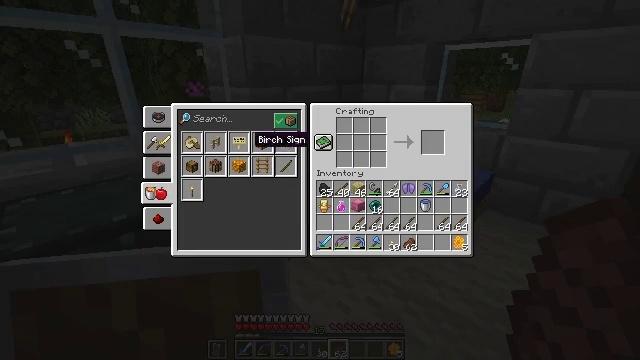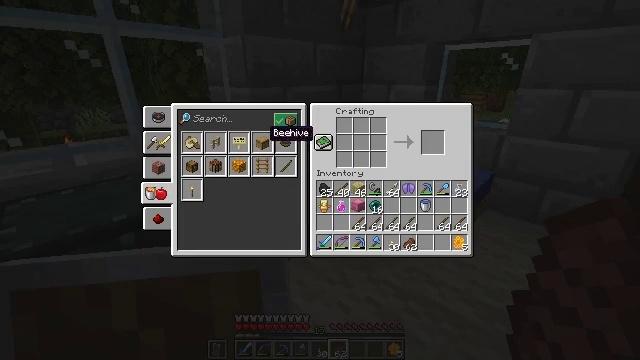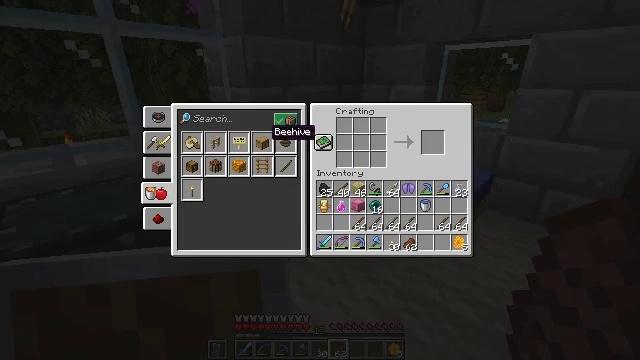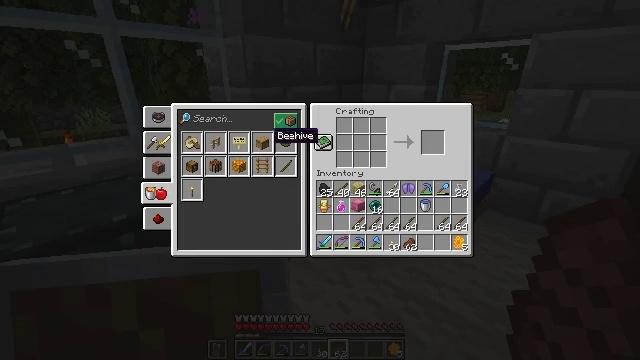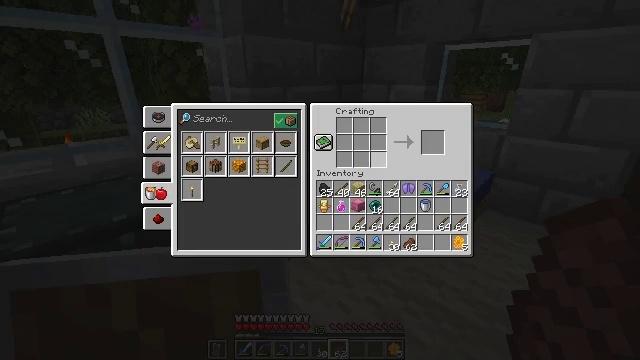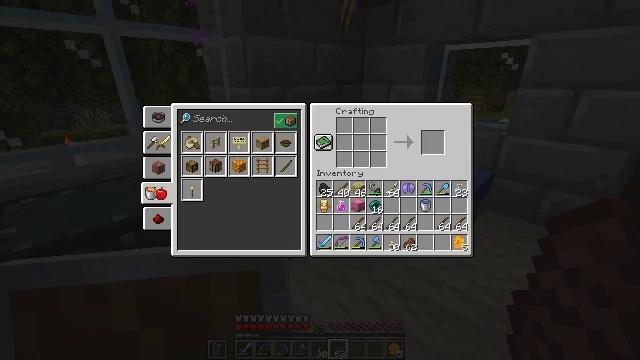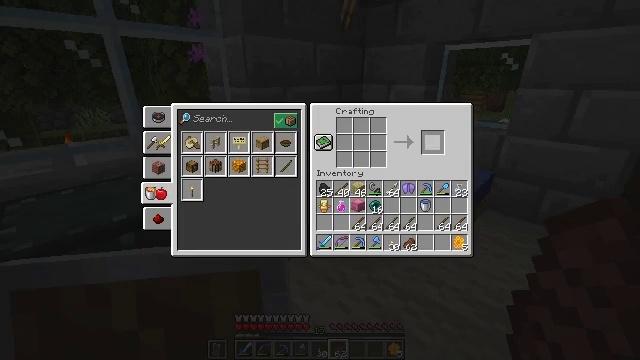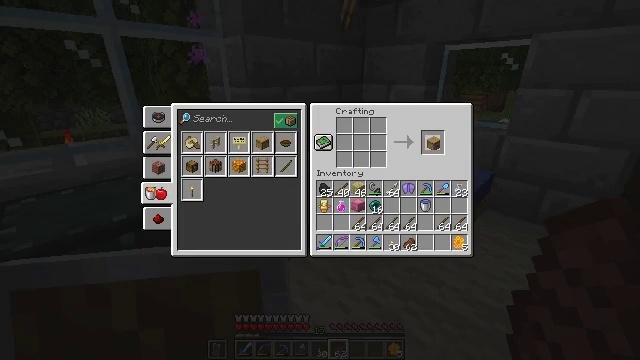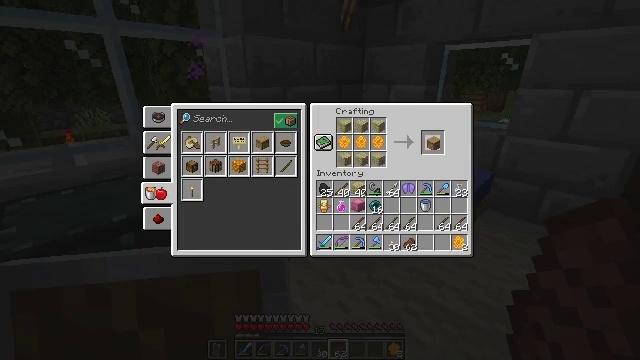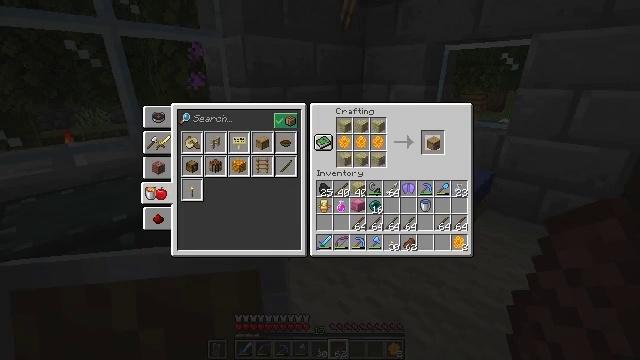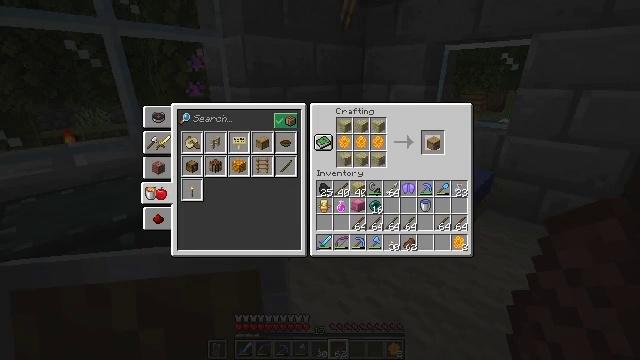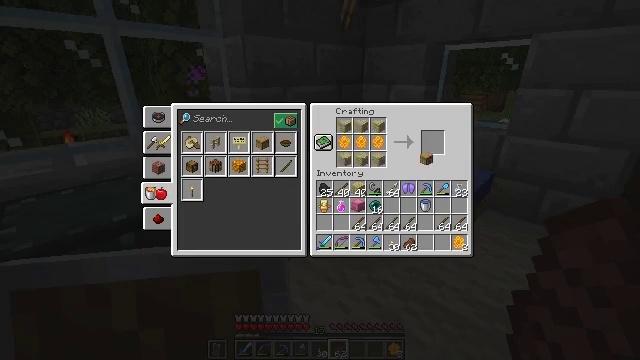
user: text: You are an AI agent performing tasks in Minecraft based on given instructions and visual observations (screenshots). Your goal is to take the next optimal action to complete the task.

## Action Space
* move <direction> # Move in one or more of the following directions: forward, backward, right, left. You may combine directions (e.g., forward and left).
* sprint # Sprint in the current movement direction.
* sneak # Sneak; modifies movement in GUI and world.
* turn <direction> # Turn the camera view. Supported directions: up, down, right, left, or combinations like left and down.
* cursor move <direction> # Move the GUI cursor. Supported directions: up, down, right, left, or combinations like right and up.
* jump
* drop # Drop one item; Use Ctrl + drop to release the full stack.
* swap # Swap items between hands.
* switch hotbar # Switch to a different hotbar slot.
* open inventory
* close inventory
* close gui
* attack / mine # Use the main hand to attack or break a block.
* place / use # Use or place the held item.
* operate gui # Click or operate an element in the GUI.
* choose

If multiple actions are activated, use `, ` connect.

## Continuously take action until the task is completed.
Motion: motion action
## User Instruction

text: Craft a beehive from honeycombs and planks.
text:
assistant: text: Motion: cursor move right and up
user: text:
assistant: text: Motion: operate gui
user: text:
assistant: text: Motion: no_op
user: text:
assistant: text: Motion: cursor move right and down
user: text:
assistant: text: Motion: cursor move right
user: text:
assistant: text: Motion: cursor move right
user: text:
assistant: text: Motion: operate gui
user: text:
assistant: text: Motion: operate gui
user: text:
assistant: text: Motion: no_op
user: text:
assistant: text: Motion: no_op
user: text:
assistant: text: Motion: cursor move left and down
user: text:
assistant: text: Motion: no_op